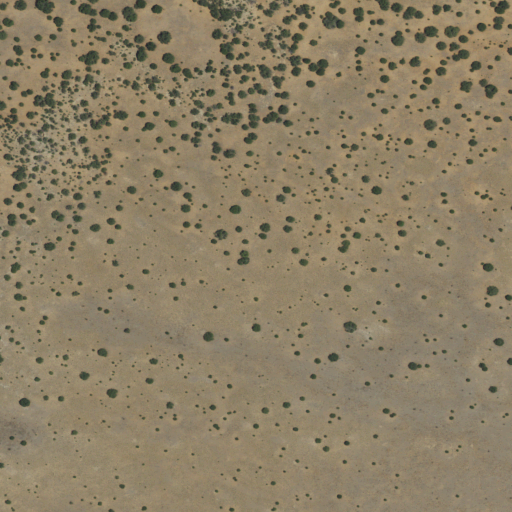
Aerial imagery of valley in New Mexico named Encinoso Draw containing shrub and grassland